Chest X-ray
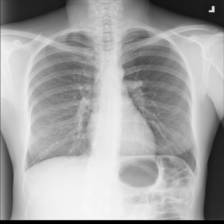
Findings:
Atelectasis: negative
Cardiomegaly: negative
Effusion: negative
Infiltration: negative
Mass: negative
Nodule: negative
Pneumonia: negative
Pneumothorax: negative
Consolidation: negative
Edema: negative
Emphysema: negative
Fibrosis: negative
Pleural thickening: negative
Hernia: negative